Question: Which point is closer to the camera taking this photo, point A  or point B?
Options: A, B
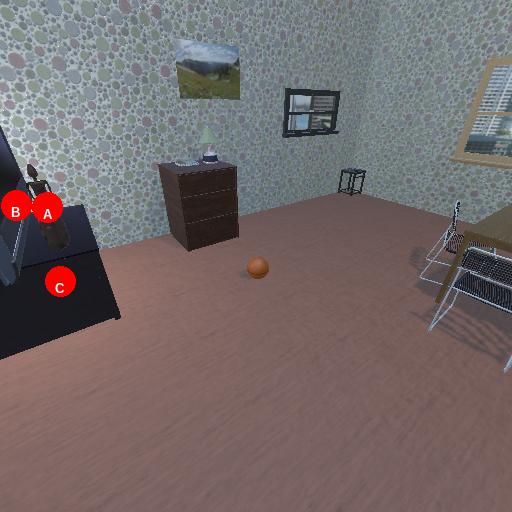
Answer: A